Question: I have a CSV file:
The contents of the file looks like as shown in the attached image:

We have two columns in the file:
'''
Parent | Child
'''
Need to parse the file to find the longest parent child relationship.
In the above stated example the output should be as:
'''
Darrel->Aisha->John->Sam
'''
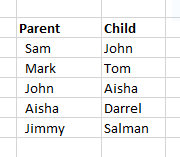
Answer: I think the easiest solution is with recursion. The longest parent-child relation for a given child is the longest parent-child relation of each of its parents extended by itself. (i hope that makes sense)
I've provided some code to illustrate the idea (note that this code is not well written, if you plan on using this please handle exceptions correctly)
Main class:
'''
import java.io.BufferedReader;
import java.io.FileNotFoundException;
import java.io.FileReader;
import java.io.IOException;
import java.util.ArrayList;
import java.util.HashMap;
import java.util.HashSet;
import java.util.List;
import java.util.Map;
import java.util.Set;
public class Main {
public static void main(String[] args) throws FileNotFoundException, IOException {
Map<String, Person> personMap = new HashMap<>();
Set<Person> parents = new HashSet<>();
Set<Person> children = new HashSet<>();
//Build tree
try(BufferedReader reader = new BufferedReader(new FileReader("file.csv"))){
String line = reader.readLine();
while(line != null){
String[] parentChild = line.split("\|");
Person parent, child;
//find or create parent
if(personMap.containsKey(parentChild[0]))
parent = personMap.get(parentChild[0]);
else{
parent = new Person(parentChild[0]);
personMap.put(parentChild[0], parent);
}
//find or create child
if(personMap.containsKey(parentChild[1]))
child = personMap.get(parentChild[1]);
else{
child = new Person(parentChild[1]);
personMap.put(parentChild[1], child);
}
//add parent to child
child.addParent(parent);
parents.add(parent);
children.add(child);
line = reader.readLine();
}
}
Set<Person> pureChildren = new HashSet<>(children);
pureChildren.removeAll(parents);
//Find longest path
List<Person> longest = new ArrayList<>();
for(Person person:pureChildren){
List<Person> path = person.getLongestPath();
if(path.size() > longest.size()){
longest = path;
}
}
//print path
for(Person p:longest){
System.out.println(p.getName());
}
}
}
'''
And the Person class
'''
import java.util.ArrayList;
import java.util.HashSet;
import java.util.List;
import java.util.Set;
public class Person {
private final String name;
private Set<Person> parents = new HashSet<>();
private List<Person> longestPath = null;
/**
* Initialize a new person
*/
public Person(String name){
this.name = name;
}
/**
* Return the name of this person
* @return
*/
public String getName(){
return name;
}
/**
* Return a copy of the parent set
*/
public Set<Person> getParents(){
Set<Person> copy = new HashSet<>();
copy.addAll(parents);
return copy;
}
/**
* Add a parent to this child.
*/
public void addParent(Person parent){
parents.add(parent);
}
/**
* Return the longest child-parent path, starting from and including this person
*/
public List<Person> getLongestPath(){
if(longestPath == null){
longestPath = new ArrayList<>();
longestPath.add(this);
for(Person parent:parents){
List<Person> path = parent.getLongestPath();
if(path.size() >= longestPath.size()){
path.add(0,this);
longestPath = path;
}
}
}
return new ArrayList<>(longestPath);
}
}
'''
CSV file used: (i used | as separator because that seemed to be the case in your example, edit the splitting of the line in the main class if you use a different separator)
'''
Sam|John
Mark|Tom
John|Aisha
Aisha|Darrel
Jimmy|Salman
Anne|Salman
'''